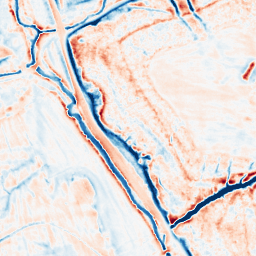
Category: multiscale
Decomposition family: dog_multiscale
Decomposition parameters: sigma_ratio: 1.4
n_scales: 6
base_sigma: 0.5
Upsampling method: sinc_blackman
Upsampling parameters: scale: 2
kernel_size: 8
Upsampling scale: 2